Question: I have a bitmap that I want to draw zoomed in and with straight, defined edges between pixels.
I have tried setting the MAG filter to NEAREST:
'''
gl.bindTexture(gl.TEXTURE_2D,this.tex);
gl.texParameteri(gl.TEXTURE_2D,gl.TEXTURE_MIN_FILTER,gl.NEAREST);
gl.texParameteri(gl.TEXTURE_2D,gl.TEXTURE_MAG_FILTER,gl.NEAREST);
...
gl.drawArrays(gl.TRIANGLES,0,6); // draw the texture
'''
However, when I draw it the pixels bleed together:

This is webGL so I have shaders. My shader code is super-simple:
Vertex shader:
'''
...
attribute vec2 texCoord;
varying vec2 texel;
void main() {
texel = texCoord;
...
'''
And fragment shader:
'''
...
varying vec2 texel;
uniform sampler2D texture;
void main() {
vec4 fragColour = texture2D(texture,texel);
...
'''
Here's a larger snippet of the relative code:
'''
map = {
vbo: gl.createBuffer(),
tex: gl.createTexture(),
program: createProgram(
"precision mediump float;
"+
"uniform mat4 mvMatrix, pMatrix;
"+
"attribute vec3 vertex;
"+
"attribute vec2 texCoord;
"+
"varying vec2 texel;
"+
"void main() {
"+
" texel = texCoord;
"+
" gl_Position = pMatrix * mvMatrix * vec4(vertex,1.0);
"+
"}
",
"precision mediump float;
"+
"uniform vec4 colour;
"+
"uniform float fogDensity;
"+
"uniform vec4 fogColour;
"+
"varying vec2 texel;
"+
"uniform sampler2D texture;
"+
"const float LOG2 = 1.442695;
"+
"void main() {
"+
" float z = gl_FragCoord.z / gl_FragCoord.w;
"+
" float fogFactor = exp2(-fogDensity*fogDensity*z*z*LOG2);
"+
" fogFactor = clamp(fogFactor,0.0,1.0);
"+
" vec4 fragColour = texture2D(texture,texel) * colour;
"+
" gl_FragColor = mix(fogColour,fragColour,fogFactor);
"+
"}
",
["mvMatrix","pMatrix","colour","fogDensity","fogColour","texture"],
["vertex","texCoord"]),
plane: [[0,0,0],[0,1,0]],
init: function(w,h) {
this.w = w;
this.h = h;
var vertices = [
w,0,0, 1,0,
0,0,0, 0,0,
w,0,h, 1,1,
w,0,h, 1,1,
0,0,0, 0,0,
0,0,h, 0,1,
];
gl.bindBuffer(gl.ARRAY_BUFFER,this.vbo);
gl.bufferData(gl.ARRAY_BUFFER,new Float32Array(vertices),gl.STATIC_DRAW);
gl.bindBuffer(gl.ARRAY_BUFFER,null);
this._mapArrayBuffer = new ArrayBuffer(w*h*4);
this._mapByteBuffer = new Uint8Array(this._mapArrayBuffer);
this.map = new Uint32Array(this._mapArrayBuffer);
for(var i=0; i<w*h; i++) // test data: red and green pixels
this.map[i] = Math.random()>0.5? 0xff000080: 0xff008000;
createTexture(this.tex,w,h,this._mapByteBuffer,true);
},
draw: function() {
var program = this.program;
gl.useProgram(program);
gl.uniformMatrix4fv(program.pMatrix,false,camera.pMatrix);
gl.uniformMatrix4fv(program.mvMatrix,false,camera.mvMatrix);
gl.uniform4f(program.colour,1,1,1,1);
gl.uniform4f(program.fogColour,1,1,1,1);
gl.uniform1f(program.fogDensity,0.03);
gl.bindTexture(gl.TEXTURE_2D,this.tex);
gl.texParameteri(gl.TEXTURE_2D,gl.TEXTURE_MIN_FILTER,gl.NEAREST);
gl.texParameteri(gl.TEXTURE_2D,gl.TEXTURE_MAG_FILTER,gl.NEAREST);
gl.bindBuffer(gl.ARRAY_BUFFER,this.vbo);
gl.enableVertexAttribArray(program.vertex);
gl.vertexAttribPointer(program.vertex,3,gl.FLOAT,false,5*4,0);
gl.enableVertexAttribArray(program.texCoord);
gl.vertexAttribPointer(program.texCoord,2,gl.FLOAT,false,5*4,3*4);
gl.drawArrays(gl.TRIANGLES,0,6);
gl.disableVertexAttribArray(program.texCoord);
gl.disableVertexAttribArray(program.vertex);
gl.bindBuffer(gl.ARRAY_BUFFER,null);
gl.bindTexture(gl.TEXTURE_2D,null);
gl.useProgram(null);
},
};
function createTexture(tex,width,height,data,noMipMap) {
tex = tex || gl.createTexture();
gl.bindTexture(gl.TEXTURE_2D,tex);
tex.width = width || data.width;
tex.height = height || data.height;
if(width != null)
gl.texImage2D(gl.TEXTURE_2D,0,gl.RGBA,width,height,0,gl.RGBA,gl.UNSIGNED_BYTE,data || null);
else
gl.texImage2D(gl.TEXTURE_2D,0,gl.RGBA,gl.RGBA,gl.UNSIGNED_BYTE,data);
if(anisotropy)
gl.texParameterf(gl.TEXTURE_2D,anisotropic.TEXTURE_MAX_ANISOTROPY_EXT,anisotropy);
gl.texParameteri(gl.TEXTURE_2D,gl.TEXTURE_WRAP_S,gl.CLAMP_TO_EDGE);
gl.texParameteri(gl.TEXTURE_2D,gl.TEXTURE_WRAP_T,gl.CLAMP_TO_EDGE);
gl.texParameteri(gl.TEXTURE_2D,gl.TEXTURE_MAG_FILTER,gl.LINEAR);
if(!noMipMap && !(tex.width&(tex.width-1)) && !(tex.height&(tex.height-1))) { //pow2
gl.texParameteri(gl.TEXTURE_2D,gl.TEXTURE_MIN_FILTER,gl.LINEAR_MIPMAP_LINEAR);
gl.generateMipmap(gl.TEXTURE_2D);
} else
gl.texParameteri(gl.TEXTURE_2D,gl.TEXTURE_MIN_FILTER,gl.LINEAR);
gl.bindTexture(gl.TEXTURE_2D,null);
_textures.push(tex);
return tex;
}
'''
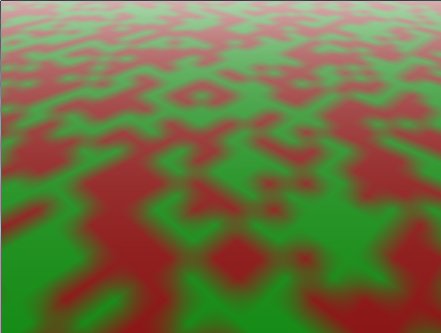
Answer: The problem was that I was enabling anisotropy for the texture. Anisotropy trumps gl_NEAREST, it seems. If you want to use gl_NEAREST on a texture, its important to not also have anisotropy set.